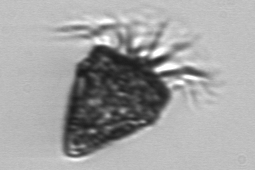
Label: Strombidium_morphotype2